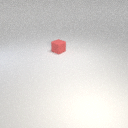
small red rubber cube